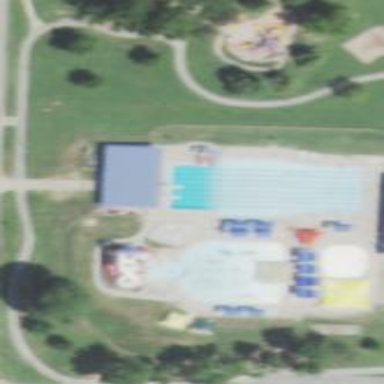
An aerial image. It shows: Sports centre specializing in swimming activities located in leisure land area.